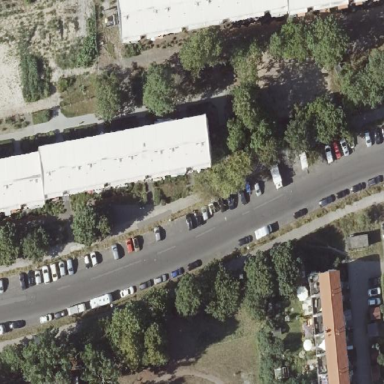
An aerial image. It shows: Parking available on the street side.